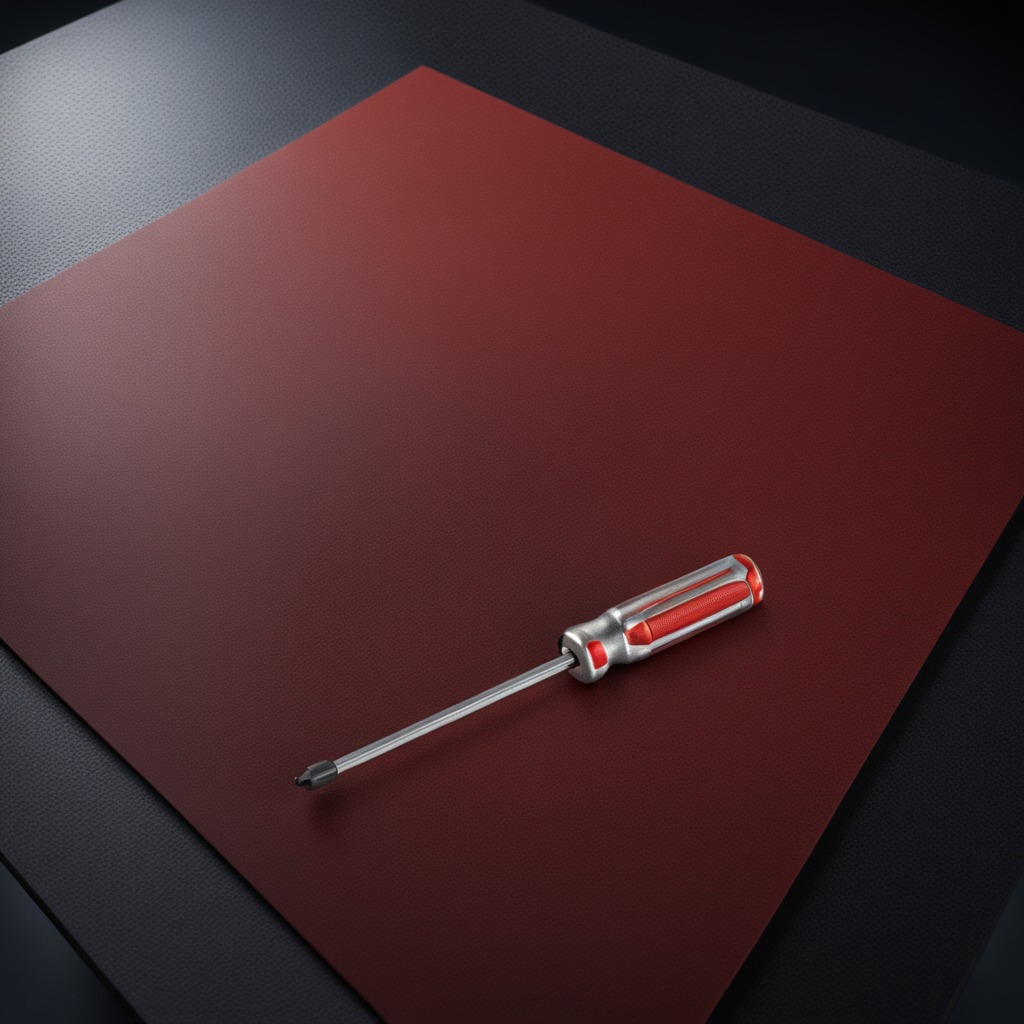
A screwdriver lies on the clean granite tabletop inside a workshop at night.